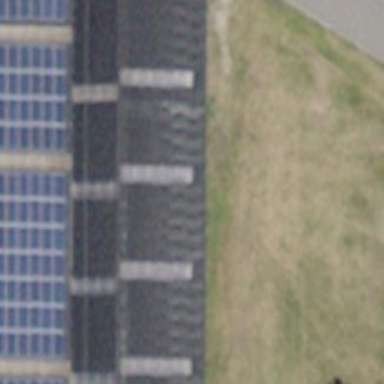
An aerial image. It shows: Industrial building.